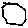
Label: hexagon